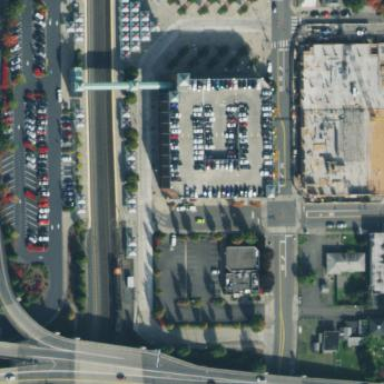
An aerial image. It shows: Multi-storey parking building with paved surface. It serves as park and ride facility for both buses and trains.